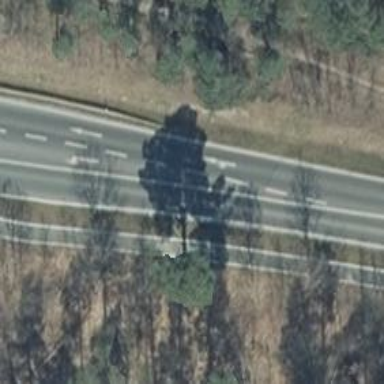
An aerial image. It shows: Secondary road with asphalt surface.